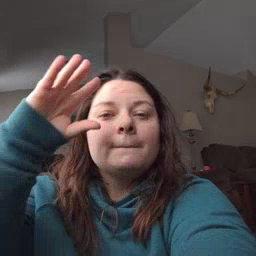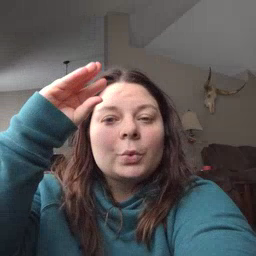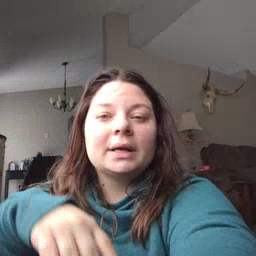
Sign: boy